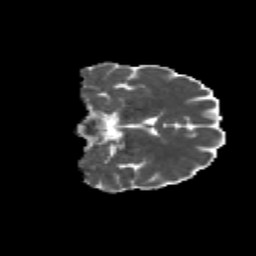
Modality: MD
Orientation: coronal
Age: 51
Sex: male
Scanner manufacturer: siemens
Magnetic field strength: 3 T
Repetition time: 4.71 s
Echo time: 0.0906 s